Field crop: maize
Growth stage: 2
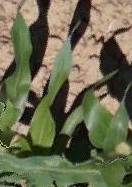
Species: maize